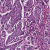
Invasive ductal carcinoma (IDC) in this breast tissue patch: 1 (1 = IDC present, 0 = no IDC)